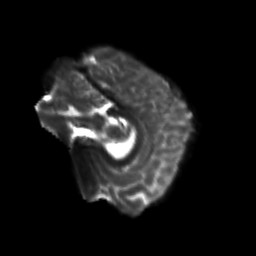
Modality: T2w
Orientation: sagittal
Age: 19
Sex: female
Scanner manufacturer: siemens
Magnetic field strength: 3 T
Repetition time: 3.5 s
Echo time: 0.125 s